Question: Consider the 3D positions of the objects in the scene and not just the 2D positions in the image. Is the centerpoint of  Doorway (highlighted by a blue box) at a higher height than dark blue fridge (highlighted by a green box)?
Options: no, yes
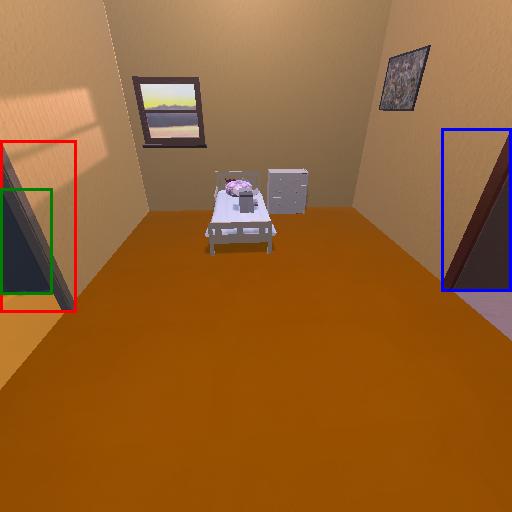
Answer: no